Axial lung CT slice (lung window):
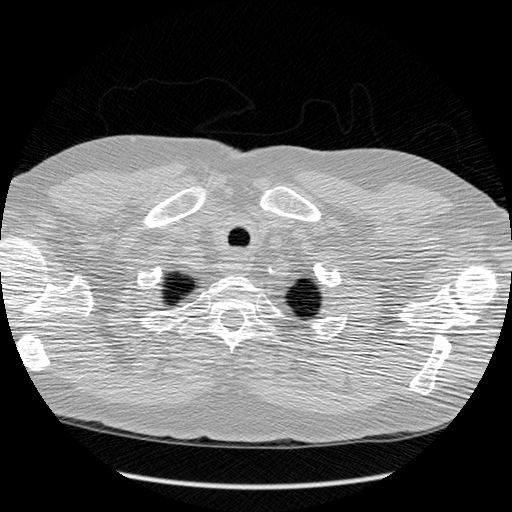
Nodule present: no